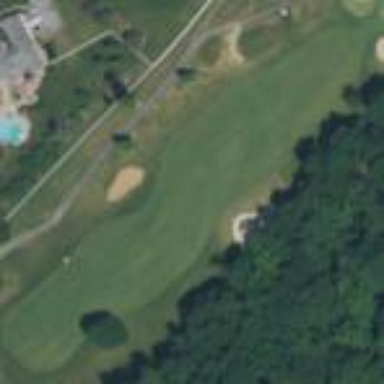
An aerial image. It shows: Grassy area serving as fairway for golf.